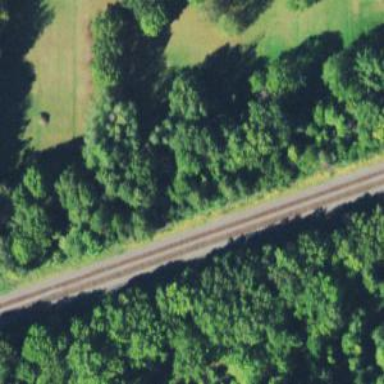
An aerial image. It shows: Railway track.